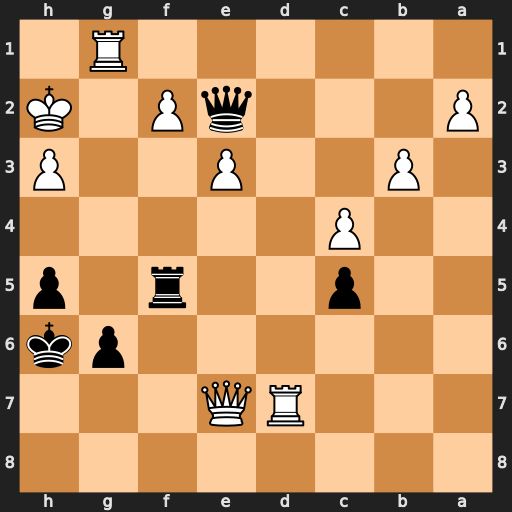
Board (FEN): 8/3RQ3/6pk/2p2r1p/2P5/1P2P2P/P3qP1K/6R1
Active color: b
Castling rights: -
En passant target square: -
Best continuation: Rxf2+ Kg3 Rf3+ Kh4 Qf2+ Rg3 Qxg3#